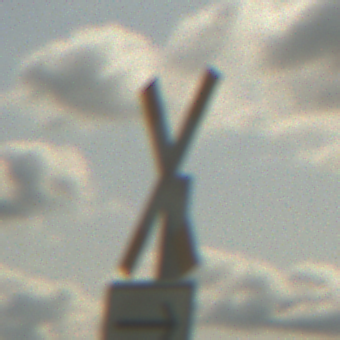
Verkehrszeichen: Andreaskreuz
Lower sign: RichtungsangabeDurchPfeile4
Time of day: Midday
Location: Outdoor (RoadRail)
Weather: PartlyCloudy
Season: NotSpecified
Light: Natural